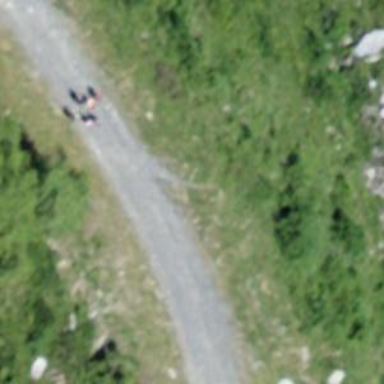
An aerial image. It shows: Intermediate downhill track with grade2 surface.